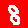
Digit: 8